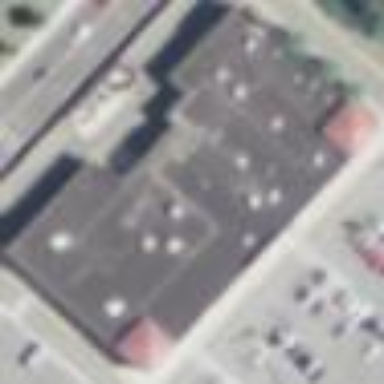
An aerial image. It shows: Retail building.